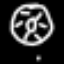
Label: donut